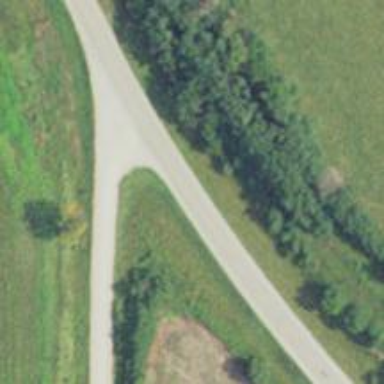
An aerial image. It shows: Primary road with asphalt surface.